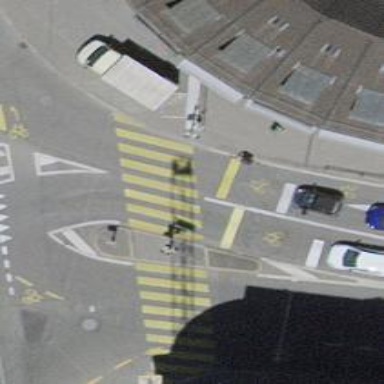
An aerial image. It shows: Kerb serving as barrier.